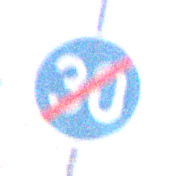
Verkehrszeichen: EndeMindestgeschwindigkeit
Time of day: Midday
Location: Outdoor (Nature)
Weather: Clear
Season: NotSpecified
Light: Natural